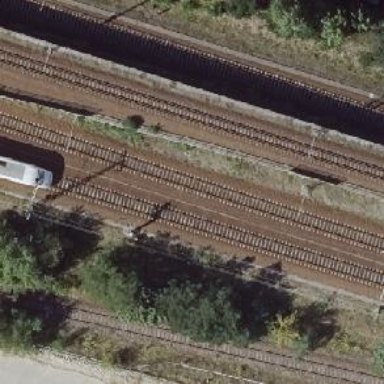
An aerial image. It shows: Railway signal.